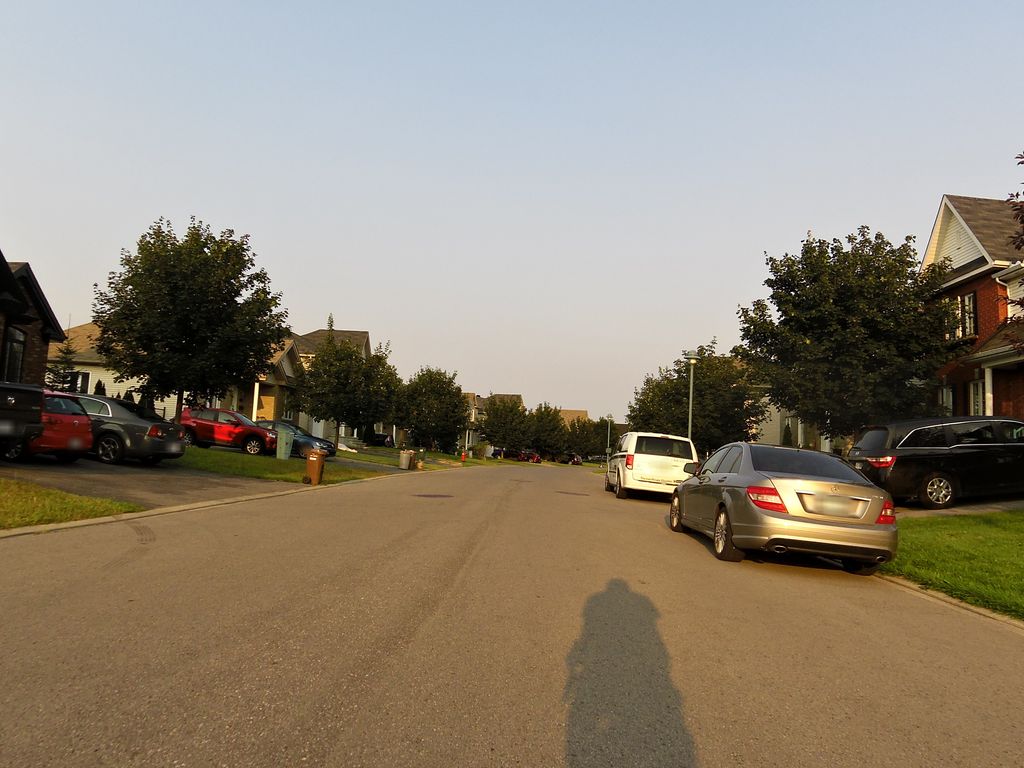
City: ottawa-gatineau